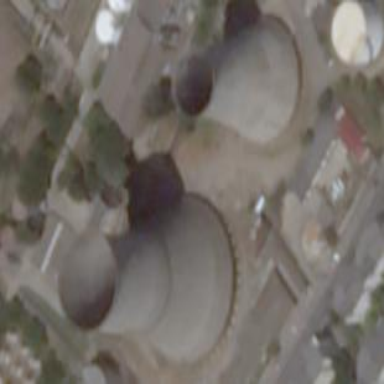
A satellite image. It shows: Industrial building featuring cooling tower.